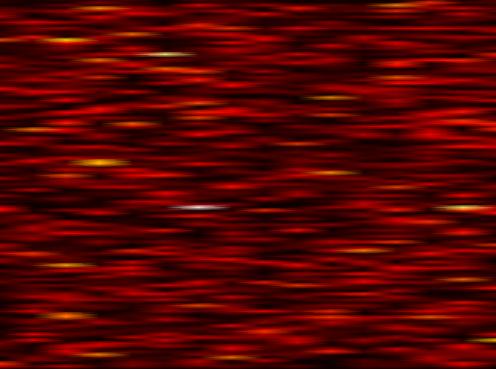
Label: OFDM